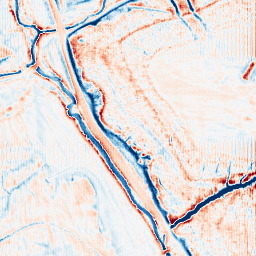
Category: edge_preserving
Decomposition family: anisotropic_diffusion
Decomposition parameters: iterations: 50
kappa: 50
gamma: 0.1
Upsampling method: fft_zeropad
Upsampling parameters: scale: 2
Upsampling scale: 2